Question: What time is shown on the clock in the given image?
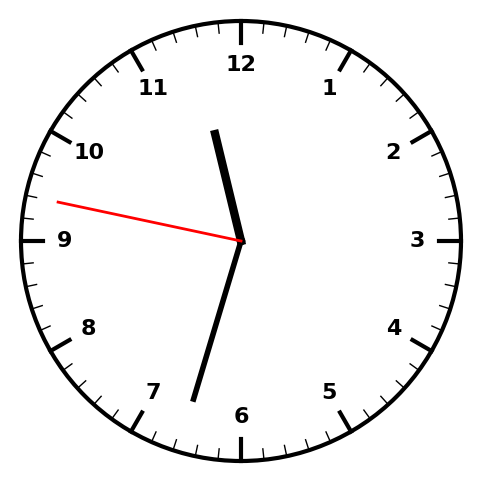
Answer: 11:32:47